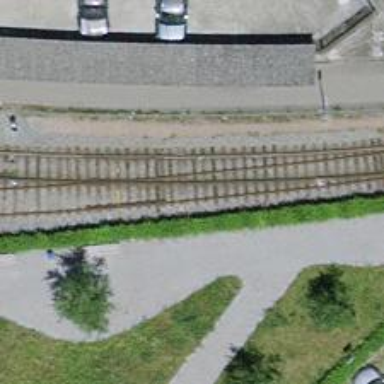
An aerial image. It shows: Single-track spur railway line.